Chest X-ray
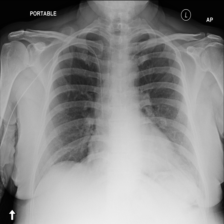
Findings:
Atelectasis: negative
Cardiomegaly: negative
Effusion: negative
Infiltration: negative
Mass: negative
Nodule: negative
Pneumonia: negative
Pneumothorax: negative
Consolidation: negative
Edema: negative
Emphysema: negative
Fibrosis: negative
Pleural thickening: negative
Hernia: negative